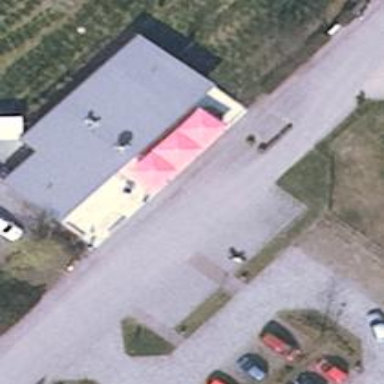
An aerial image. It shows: Ice cream amenity.